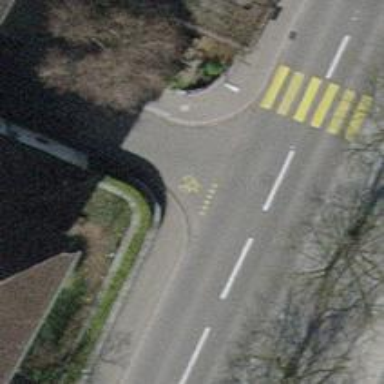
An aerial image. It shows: Residential road with opposite cycleway.